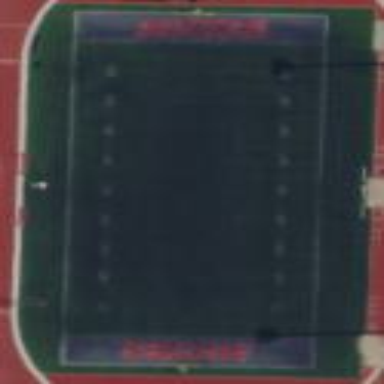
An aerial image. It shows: American football pitch for leisure and sport activities.